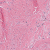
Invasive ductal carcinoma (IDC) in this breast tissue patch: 0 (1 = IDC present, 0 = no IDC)